Field crop: maize
Growth stage: 2
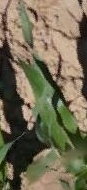
Species: maize